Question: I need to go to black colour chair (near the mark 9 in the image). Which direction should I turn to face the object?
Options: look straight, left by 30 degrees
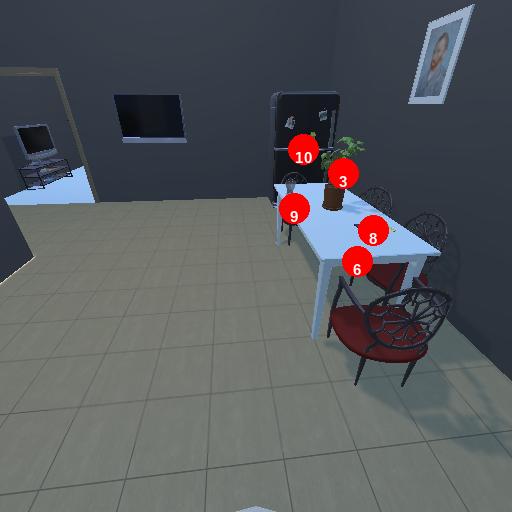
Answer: look straight